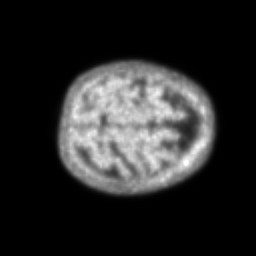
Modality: PET
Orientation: axial
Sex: female
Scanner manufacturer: ge